A bearing vibration time series has been folded into this square grayscale image, one row per segment of consecutive samples. Determine the bearing's health state. Answer with exactly one of: normal, inner_race, outer_race, ball.
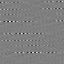
Answer: outer_race